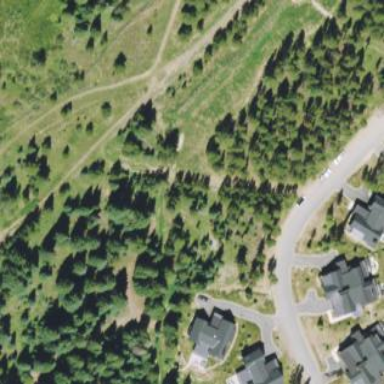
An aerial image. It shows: Gravel path designated for nordic skiing.